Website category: movie
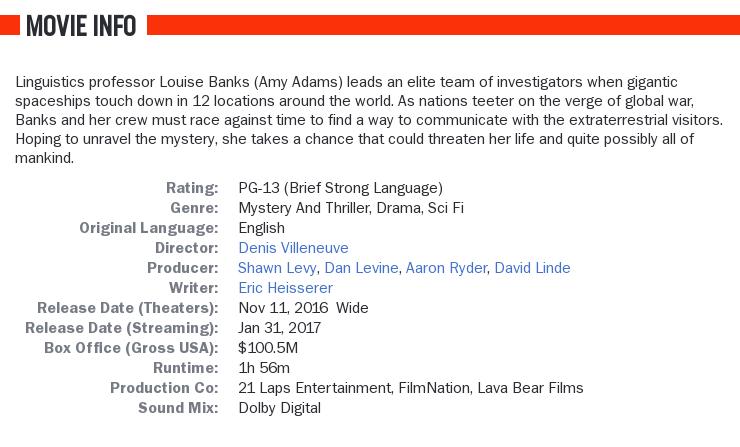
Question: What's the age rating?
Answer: PG-13 (Brief Strong Language)

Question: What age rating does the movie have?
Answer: PG-13 (Brief Strong Language)

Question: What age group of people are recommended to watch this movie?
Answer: PG-13 (Brief Strong Language)

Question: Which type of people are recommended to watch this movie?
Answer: PG-13 (Brief Strong Language)

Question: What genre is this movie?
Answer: mystery and thriller, drama, sci fi

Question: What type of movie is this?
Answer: mystery and thriller, drama, sci fi

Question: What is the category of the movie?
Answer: mystery and thriller, drama, sci fi

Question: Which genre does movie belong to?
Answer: mystery and thriller, drama, sci fi

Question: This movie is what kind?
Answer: mystery and thriller, drama, sci fi

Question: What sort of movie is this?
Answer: mystery and thriller, drama, sci fi

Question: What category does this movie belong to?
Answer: mystery and thriller, drama, sci fi

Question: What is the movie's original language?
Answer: English

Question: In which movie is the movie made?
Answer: English

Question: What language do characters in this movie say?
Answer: English

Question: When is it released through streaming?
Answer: Jan 31, 2017

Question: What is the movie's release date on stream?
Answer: Jan 31, 2017

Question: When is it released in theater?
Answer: Nov 11, 2016 wide

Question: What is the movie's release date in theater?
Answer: Nov 11, 2016 wide

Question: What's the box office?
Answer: $100.5M

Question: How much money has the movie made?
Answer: $100.5M

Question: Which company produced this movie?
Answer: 21 Laps Entertainment, FilmNation, Lava Bear Films

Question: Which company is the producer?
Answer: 21 Laps Entertainment, FilmNation, Lava Bear Films

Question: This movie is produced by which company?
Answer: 21 Laps Entertainment, FilmNation, Lava Bear Films

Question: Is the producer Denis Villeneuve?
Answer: no

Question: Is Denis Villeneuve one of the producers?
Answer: no

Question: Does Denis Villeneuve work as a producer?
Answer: no

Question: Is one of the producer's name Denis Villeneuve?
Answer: no

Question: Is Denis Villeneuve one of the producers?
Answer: no

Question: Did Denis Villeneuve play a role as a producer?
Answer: no

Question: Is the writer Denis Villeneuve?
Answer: no

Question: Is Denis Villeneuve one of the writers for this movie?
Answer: no

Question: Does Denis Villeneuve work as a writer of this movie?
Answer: no

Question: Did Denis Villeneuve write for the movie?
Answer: no

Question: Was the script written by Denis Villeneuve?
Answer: no

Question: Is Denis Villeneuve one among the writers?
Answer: no

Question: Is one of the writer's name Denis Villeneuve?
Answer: no

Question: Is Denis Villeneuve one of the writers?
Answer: no

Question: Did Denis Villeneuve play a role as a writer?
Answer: no

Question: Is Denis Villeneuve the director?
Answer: yes

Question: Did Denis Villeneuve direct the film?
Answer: yes

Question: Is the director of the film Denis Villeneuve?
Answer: yes

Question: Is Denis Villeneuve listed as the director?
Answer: yes

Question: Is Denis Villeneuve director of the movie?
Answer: yes

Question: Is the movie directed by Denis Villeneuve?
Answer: yes

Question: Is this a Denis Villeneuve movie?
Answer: yes

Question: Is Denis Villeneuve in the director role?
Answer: yes

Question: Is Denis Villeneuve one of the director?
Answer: yes

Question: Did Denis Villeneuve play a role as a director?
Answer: yes

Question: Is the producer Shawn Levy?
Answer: yes

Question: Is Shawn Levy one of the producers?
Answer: yes

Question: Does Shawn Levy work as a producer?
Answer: yes

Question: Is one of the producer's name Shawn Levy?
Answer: yes

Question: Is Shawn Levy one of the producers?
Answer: yes

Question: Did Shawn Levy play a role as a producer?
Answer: yes

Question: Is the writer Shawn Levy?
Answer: no

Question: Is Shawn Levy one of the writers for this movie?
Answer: no

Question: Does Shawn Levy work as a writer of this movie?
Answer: no

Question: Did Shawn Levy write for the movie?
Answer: no

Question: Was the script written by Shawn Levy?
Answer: no

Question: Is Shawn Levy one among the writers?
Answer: no

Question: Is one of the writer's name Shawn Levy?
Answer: no

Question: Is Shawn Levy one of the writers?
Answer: no

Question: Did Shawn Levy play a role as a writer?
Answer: no

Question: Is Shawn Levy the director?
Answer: no